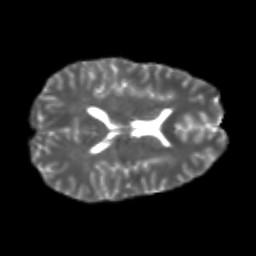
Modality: T2w
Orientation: axial
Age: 25
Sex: male
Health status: healthy
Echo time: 0.074 s